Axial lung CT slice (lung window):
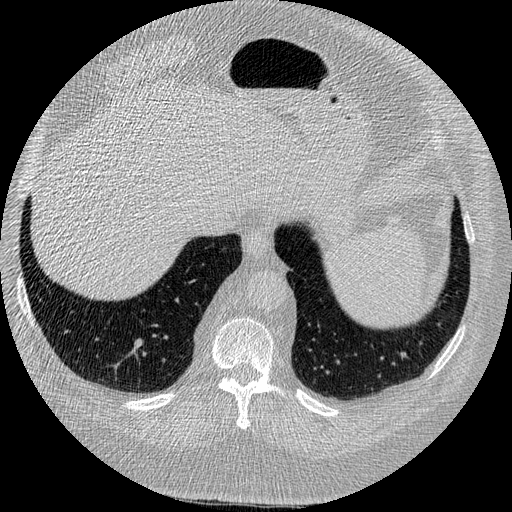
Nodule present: no